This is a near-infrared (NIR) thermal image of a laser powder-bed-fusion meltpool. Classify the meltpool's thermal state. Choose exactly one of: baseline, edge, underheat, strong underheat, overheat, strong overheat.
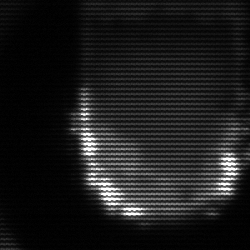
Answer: baseline